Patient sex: M
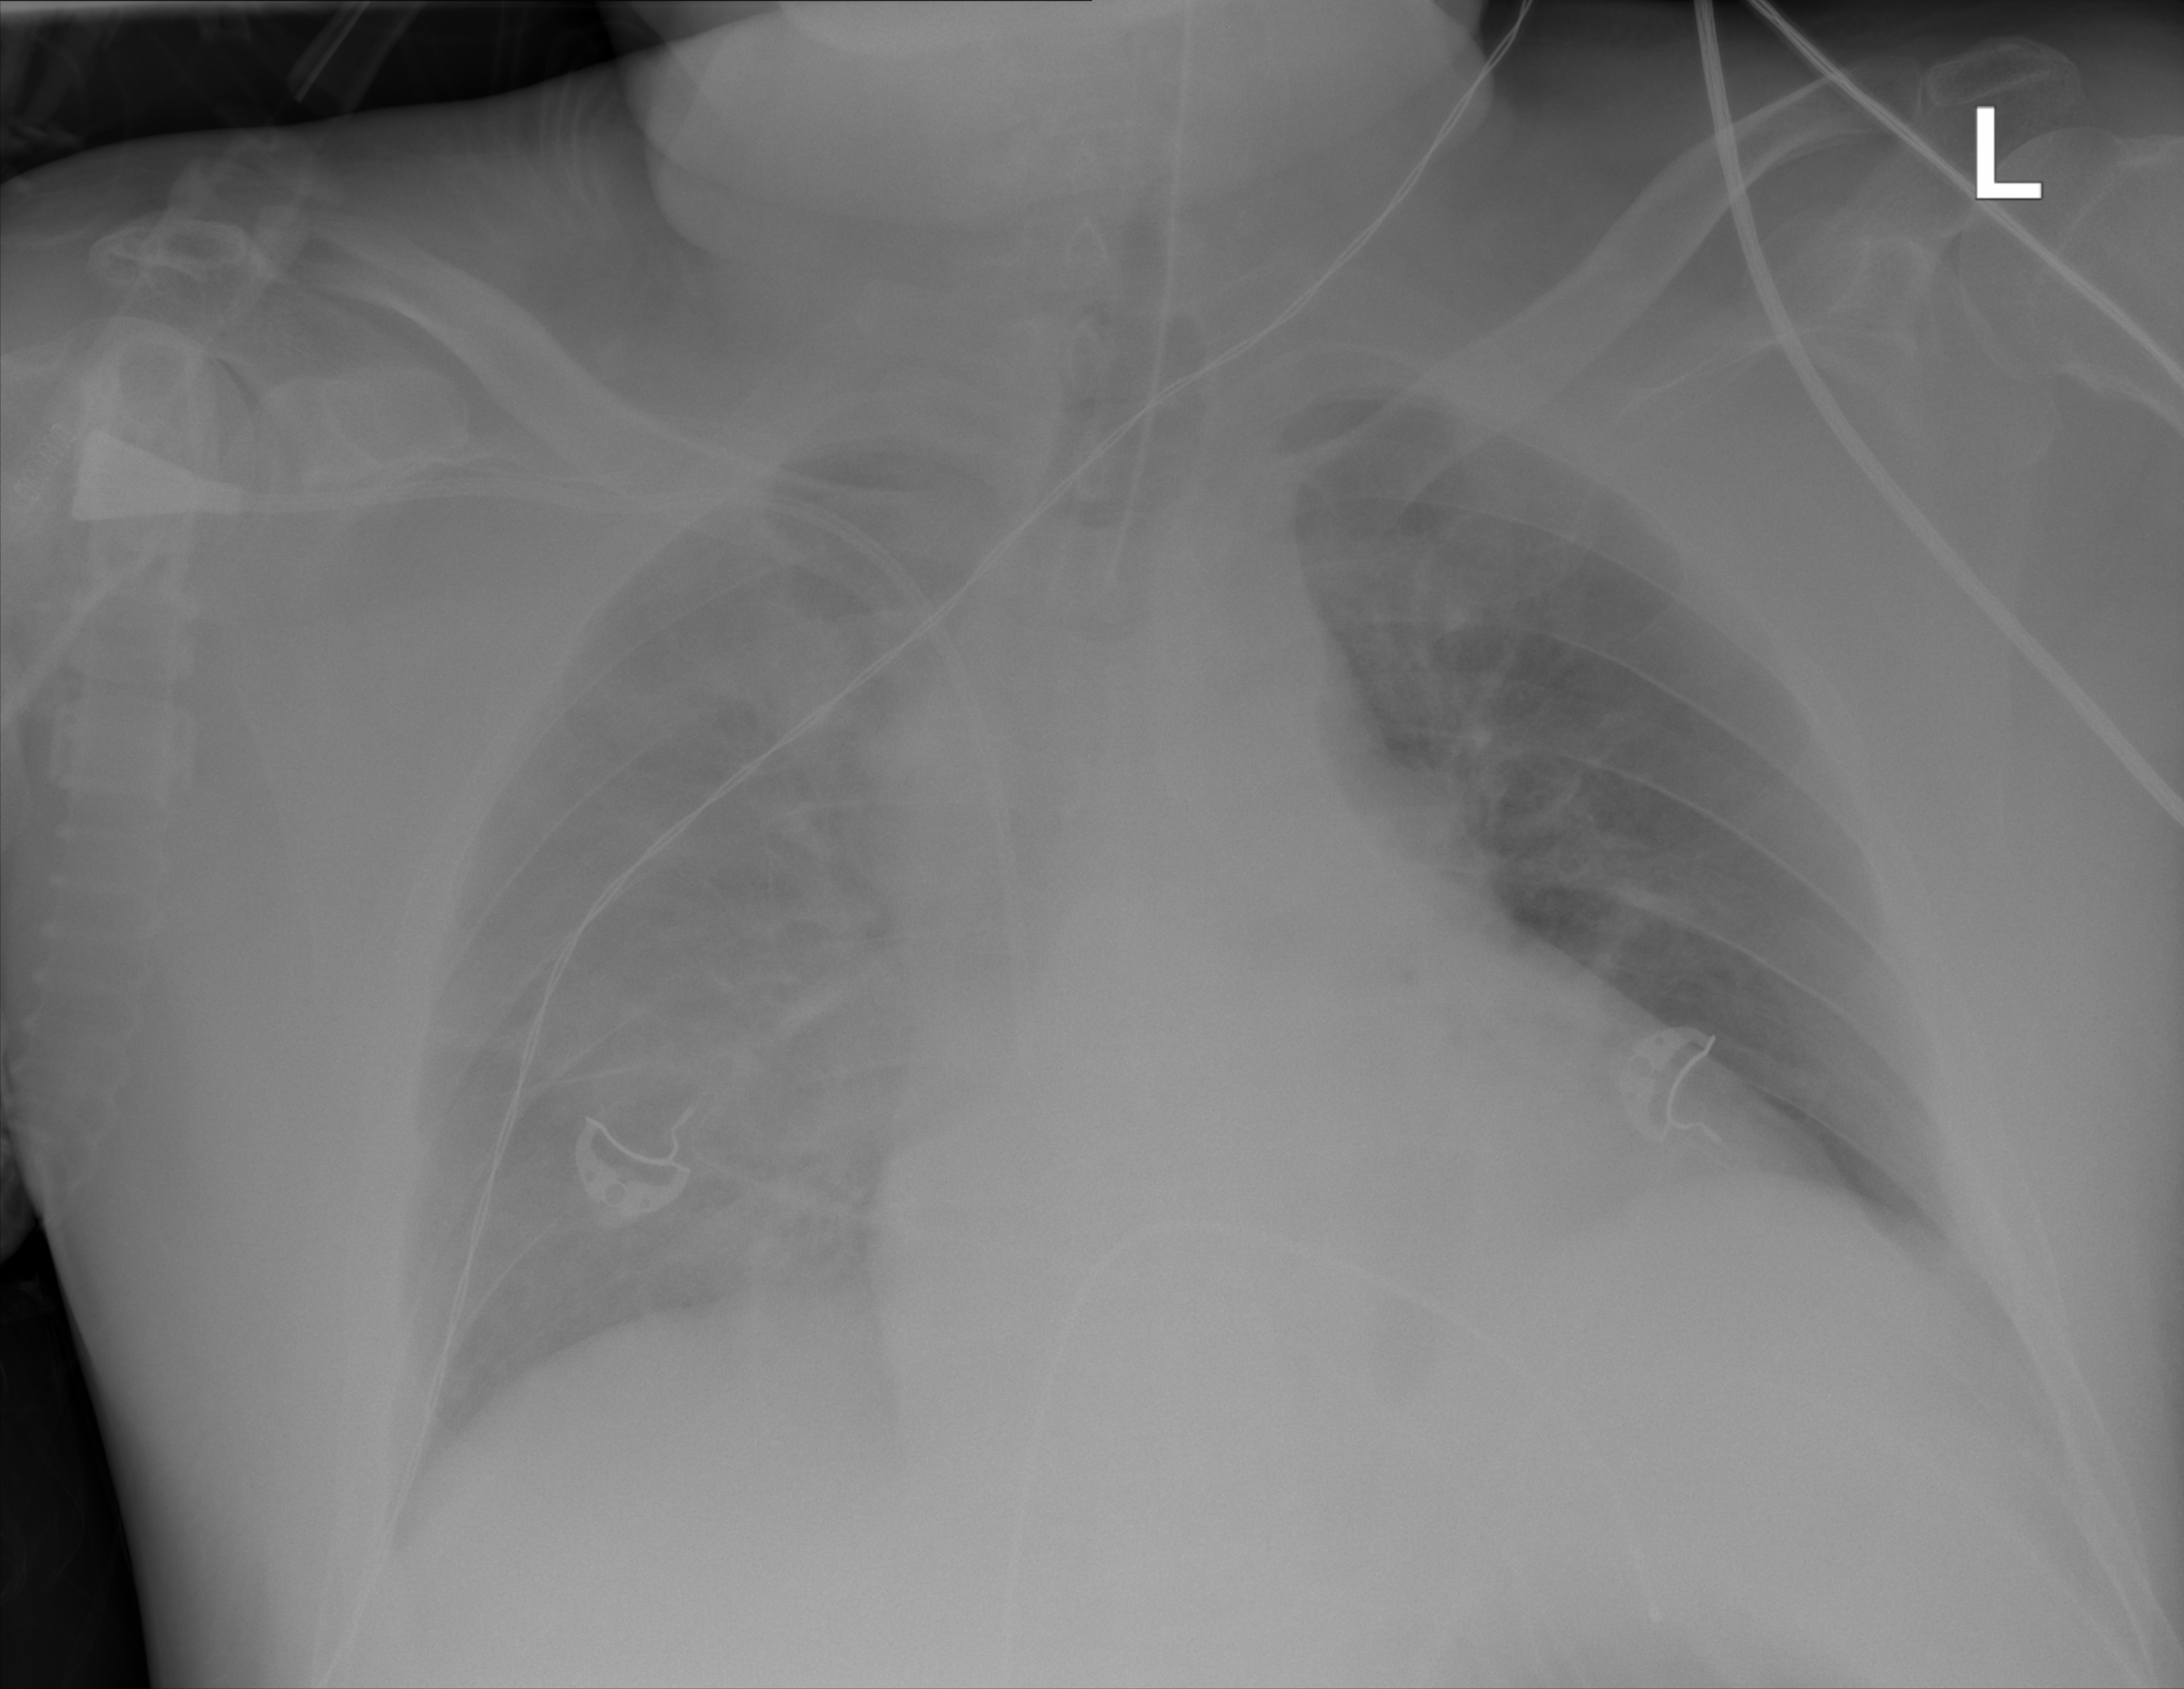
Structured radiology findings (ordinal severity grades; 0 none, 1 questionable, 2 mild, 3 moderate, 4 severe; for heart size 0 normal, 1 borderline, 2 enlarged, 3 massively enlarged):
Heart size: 2
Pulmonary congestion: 2
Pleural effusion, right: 0
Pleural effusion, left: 2
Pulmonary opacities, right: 0
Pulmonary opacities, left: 0
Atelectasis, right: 2
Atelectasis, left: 0